Lunar surface albedo tile
Center latitude: 27.267
Center longitude: 23.626
Resolution (meters per pixel, mean): 157.38
Tile area (km^2): 25463.38
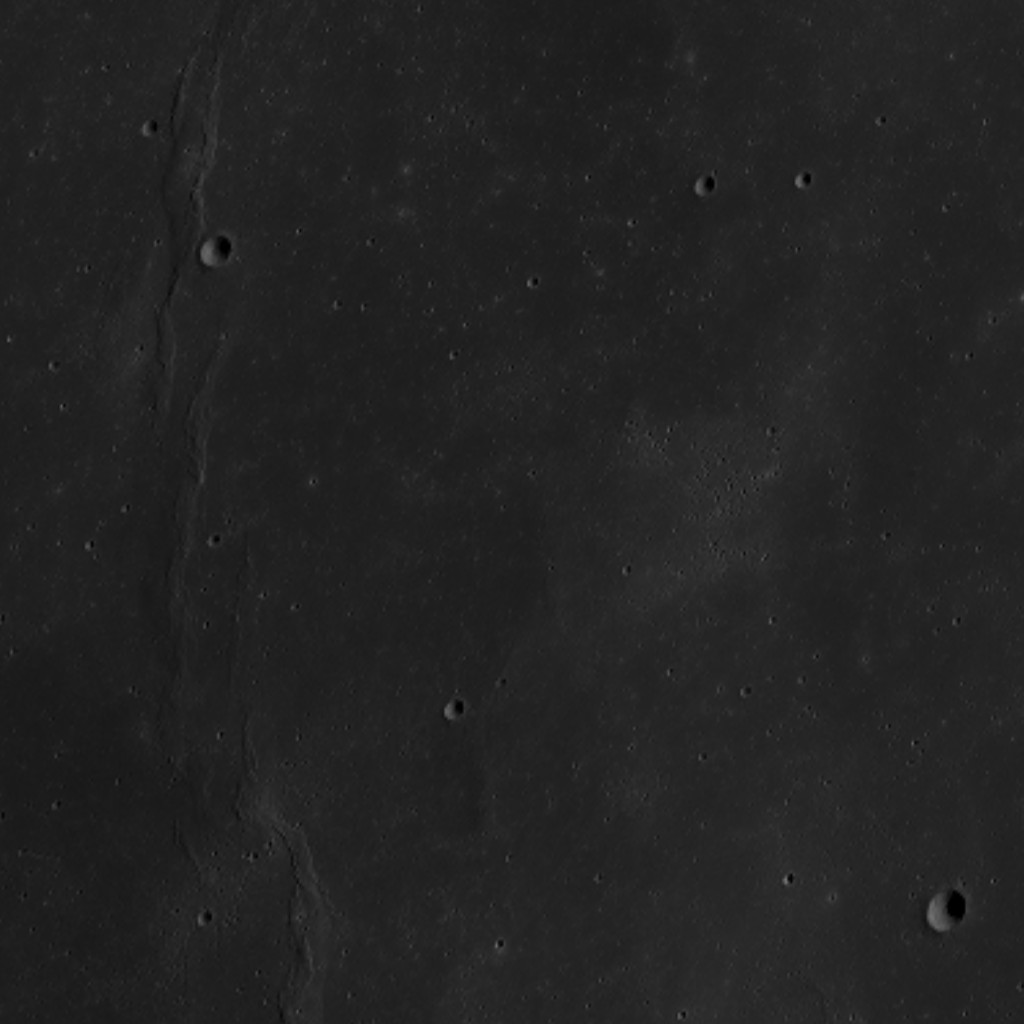